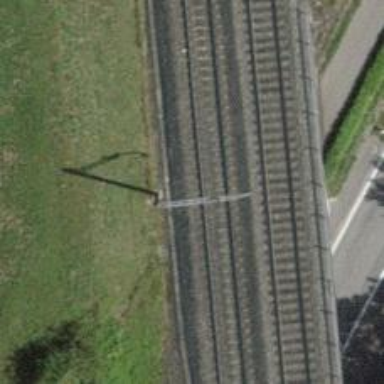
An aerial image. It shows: Bridge over electrified railway with contact line.